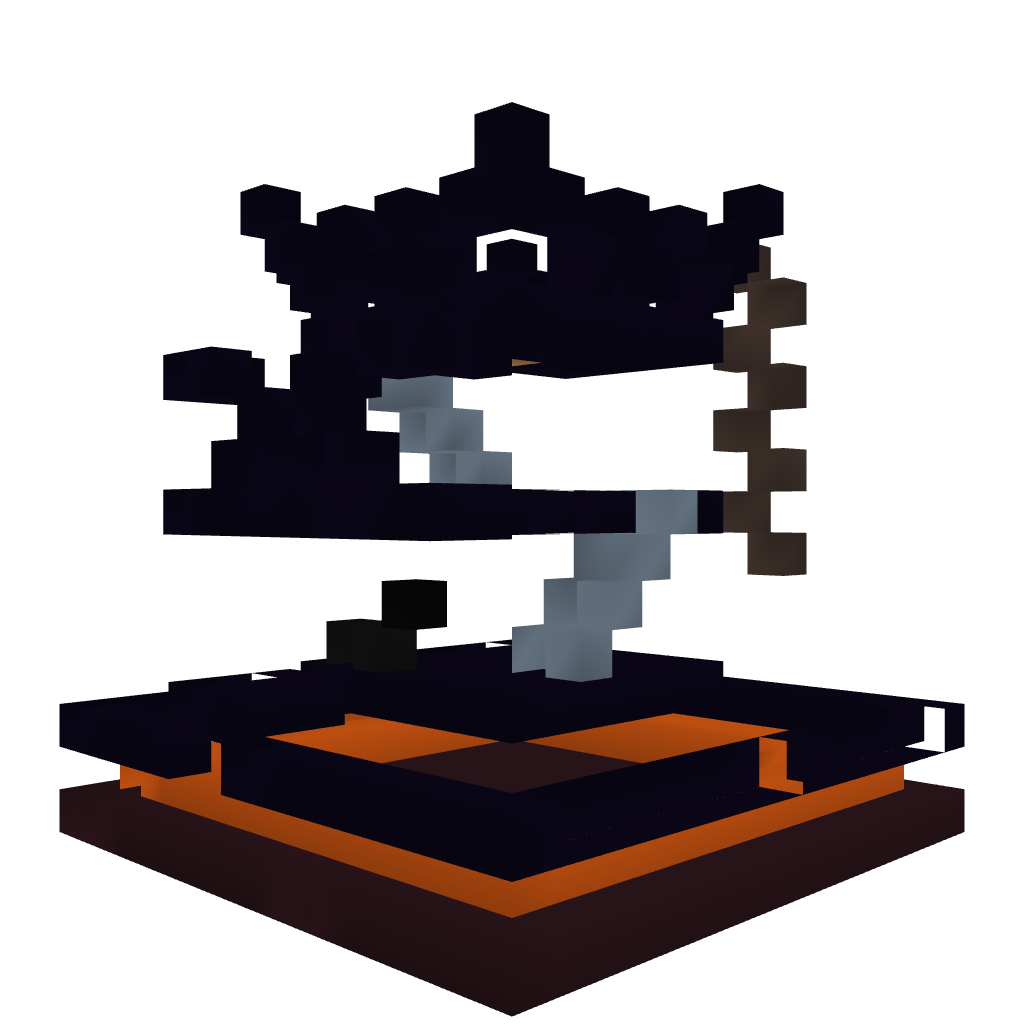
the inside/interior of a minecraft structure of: PvPTower: Obsidian